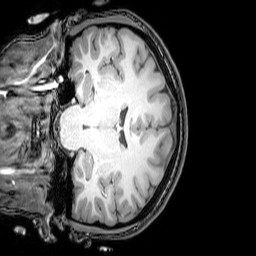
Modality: T1w
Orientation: coronal
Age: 24
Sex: female
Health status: healthy
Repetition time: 0.081 s
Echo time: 0.037 s